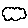
Label: cloud